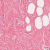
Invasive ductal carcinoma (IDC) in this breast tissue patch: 0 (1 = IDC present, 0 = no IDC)